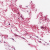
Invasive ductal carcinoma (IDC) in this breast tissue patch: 0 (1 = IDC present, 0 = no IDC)